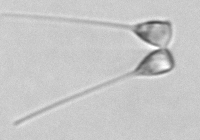
Label: Asterionellopsis_glacialis